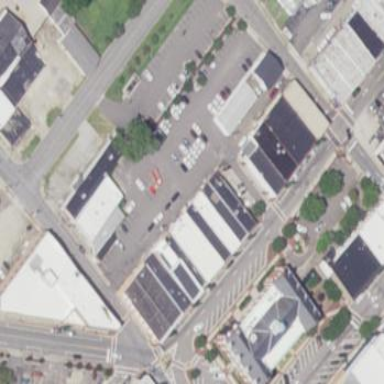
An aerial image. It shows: Retail building.